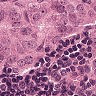
Metastatic tissue present: yes